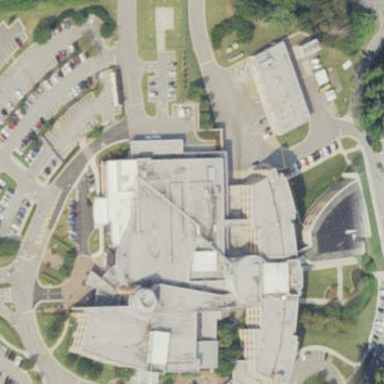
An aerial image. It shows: Hospital building.